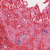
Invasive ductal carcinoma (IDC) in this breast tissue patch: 0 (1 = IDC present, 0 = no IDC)